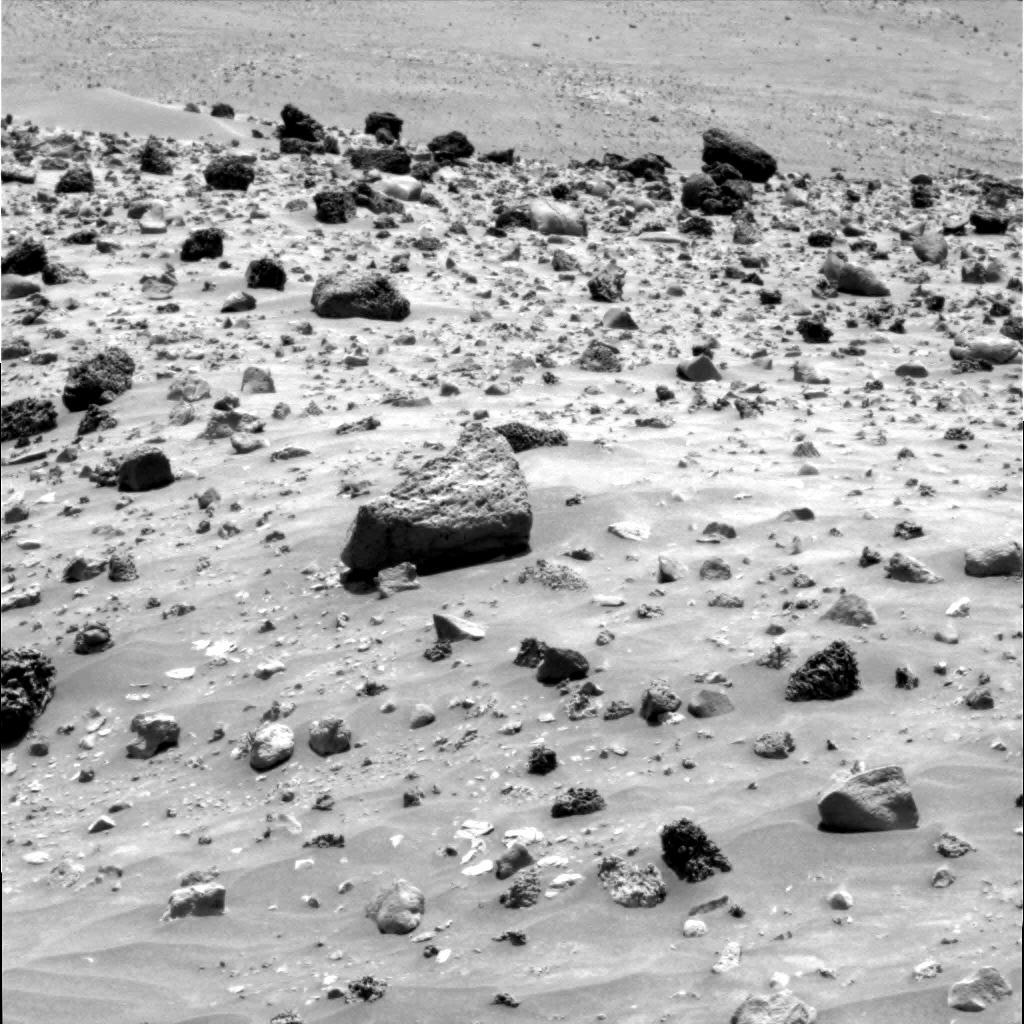
Terrain classes present: Bedrock, Gravel / Sand / Soil, Rock, Shadow